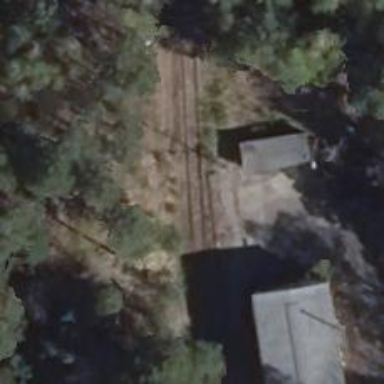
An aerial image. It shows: Rail spur service.